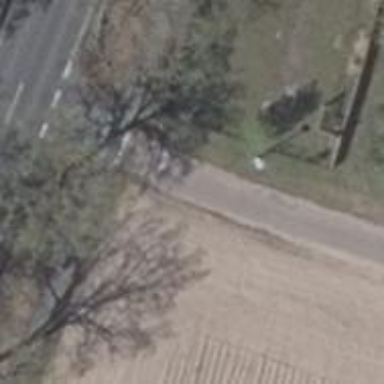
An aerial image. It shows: Stop road.